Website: apple
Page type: account-selection
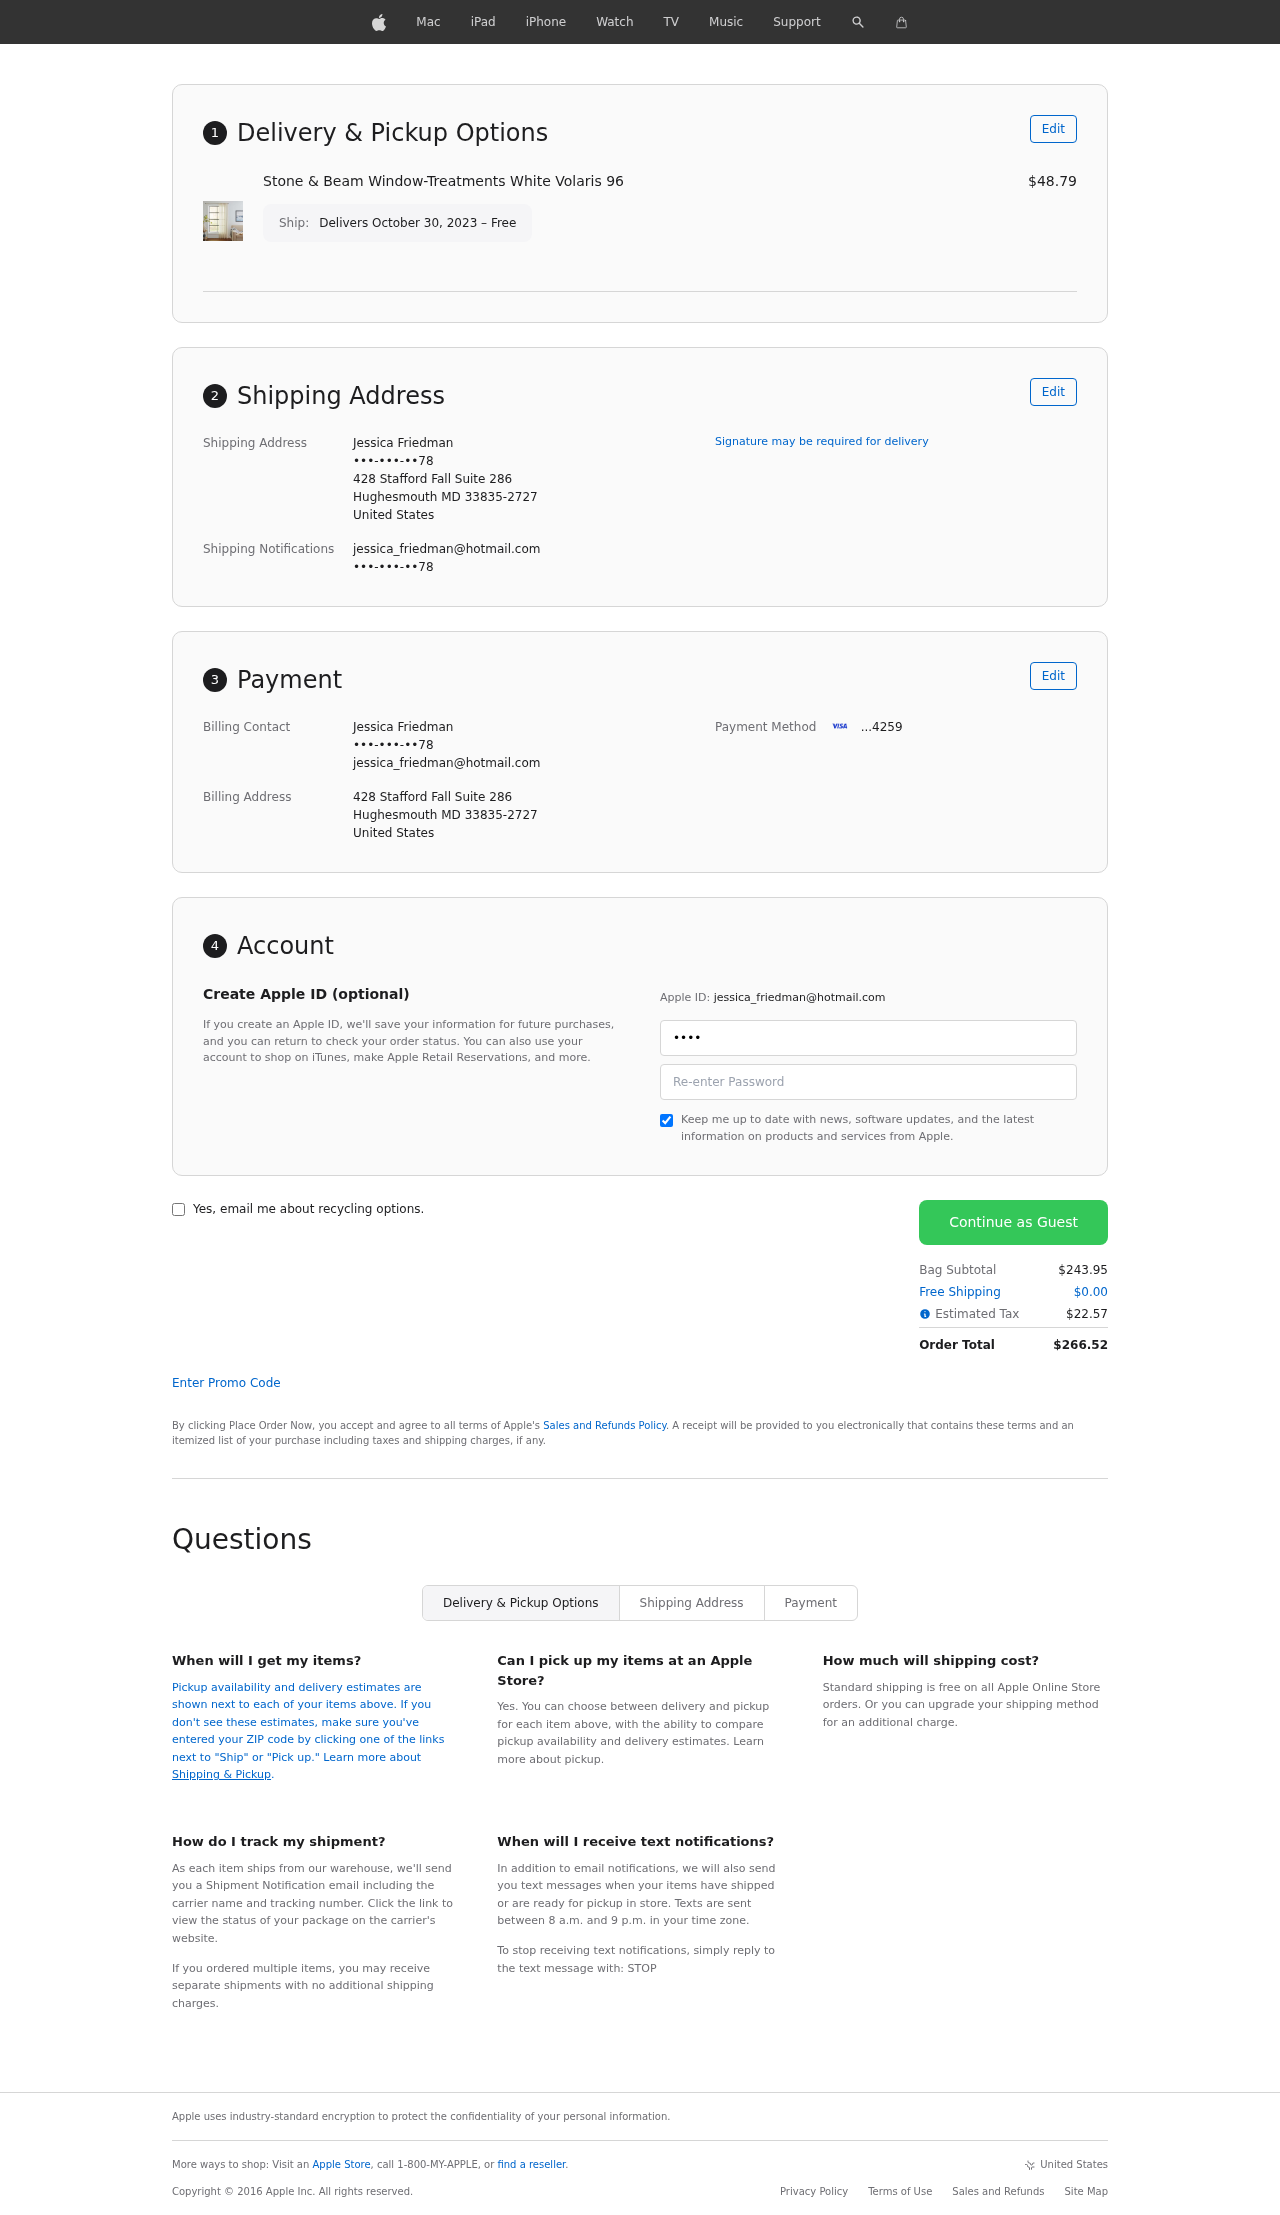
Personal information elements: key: PII_CARD_LAST4
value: ...4259
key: PII_CITY
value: Hughesmouth
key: PII_COUNTRY
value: United States
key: PII_EMAIL
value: jessica_friedman@hotmail.com
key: PII_FULLNAME
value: Jessica Friedman
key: PII_PHONE
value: •••-•••-••78
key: PII_POSTCODE_FULL
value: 33835-2727
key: PII_POSTCODE_FULL
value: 33835
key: PII_STATE_ABBR
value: MD
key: PII_STREET
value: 428 Stafford Fall Suite 286
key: PII_PHONE2
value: •••-•••-••78
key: PII_FIRSTNAME
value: Jessica
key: PII_LASTNAME
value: Friedman
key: PII_FULLNAME2
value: Jessica Friedman
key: PII_FULLNAME3
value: Jessica Friedman
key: PII_FIRSTNAME2
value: Jessica
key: PII_FIRSTNAME3
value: Jessica
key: PII_LASTNAME2
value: Friedman
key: PII_LASTNAME3
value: Friedman
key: PII_FIRSTNAME_DERIVED
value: Jessica
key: PII_LASTNAME_DERIVED
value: Friedman
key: PII_FULLNAME_DERIVED
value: Jessica Friedman
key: PII_NAME_FULL_DERIVED
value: Jessica Friedman
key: PII_PHONE3
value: •••-•••-••78
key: PII_LOGIN_USERNAME
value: jessica_friedman
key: PII_EMAIL2
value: jessica_friedman@hotmail.com
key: PII_EMAIL3
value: jessica_friedman@hotmail.com
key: PII_LOGIN_USERNAME2
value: jessica_friedman
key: PII_LOGIN_USERNAME3
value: jessica_friedman
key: PII_STATE_ABBR2
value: MD
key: PII_POSTCODE
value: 33835
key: PII_POSTCODE_EXT
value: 2727
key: PII_POSTCODE_NUMERIC
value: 33835
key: PII_POSTCODE_EXT_NUMERIC
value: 2727
Product elements: key: PRODUCT1_NAME
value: Stone & Beam Window-Treatments White Volaris 96
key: PRODUCT1_PRICE
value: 48.79
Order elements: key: ORDER_DELIVERY_DATE
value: Delivers October 30, 2023 – Free
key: ORDER_SUBTOTAL
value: $243.95
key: ORDER_SHIPPING_COST
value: $0.00
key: ORDER_TAX
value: $22.57
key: ORDER_TOTAL
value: $266.52